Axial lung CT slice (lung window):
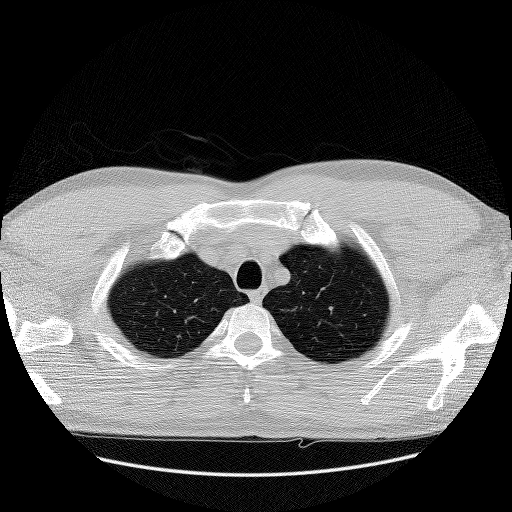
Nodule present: no